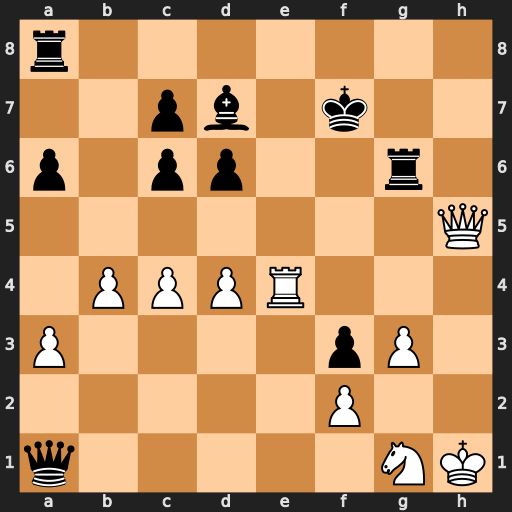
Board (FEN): r7/2pb1k2/p1pp2r1/7Q/1PPPR3/P4pP1/5P2/q5NK
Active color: w
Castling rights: -
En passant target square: -
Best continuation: Qh7+ Rg7 Rf4+ Bf5 Qxf5+ Kg8 Qe6+ Kh8 Rh4+ Rh7 Qf6+